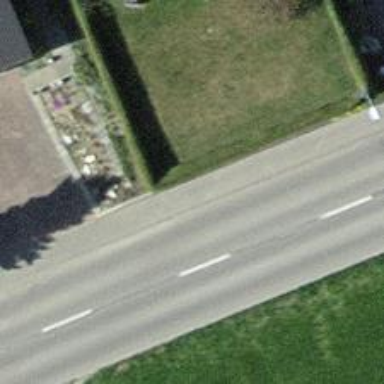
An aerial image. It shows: Hedge acting as barrier.